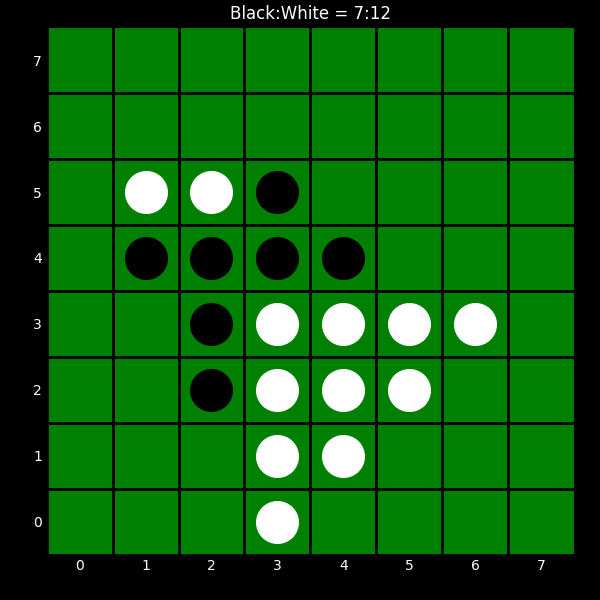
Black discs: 7
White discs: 12